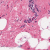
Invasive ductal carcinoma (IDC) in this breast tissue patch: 0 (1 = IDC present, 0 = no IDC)